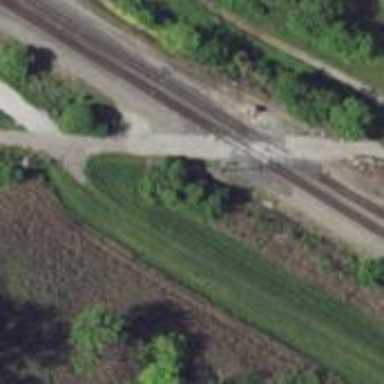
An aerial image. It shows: Level crossing along the railway.